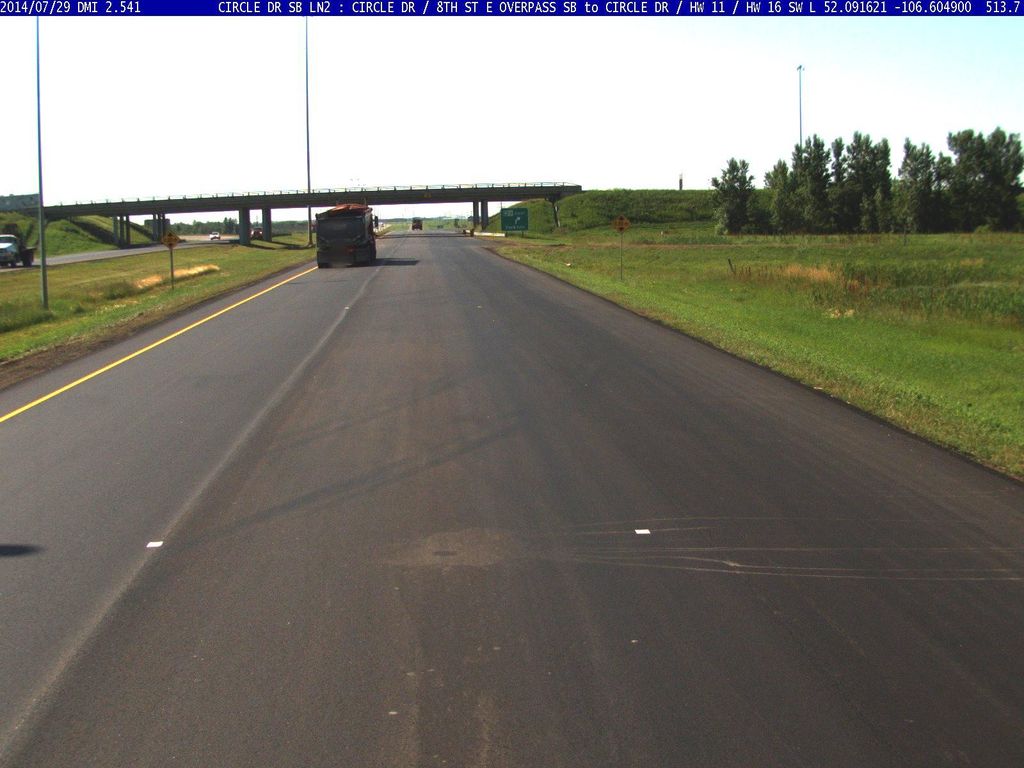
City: saskatoon